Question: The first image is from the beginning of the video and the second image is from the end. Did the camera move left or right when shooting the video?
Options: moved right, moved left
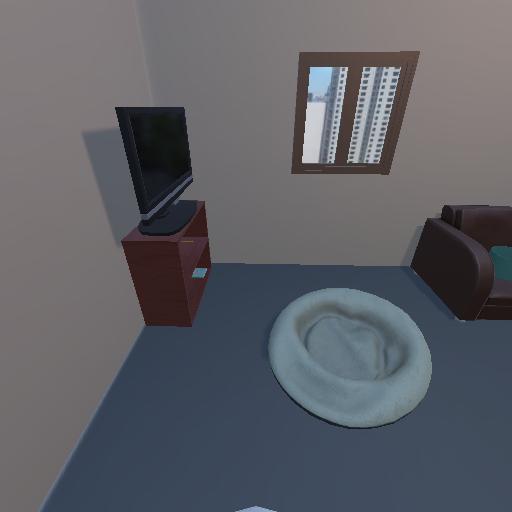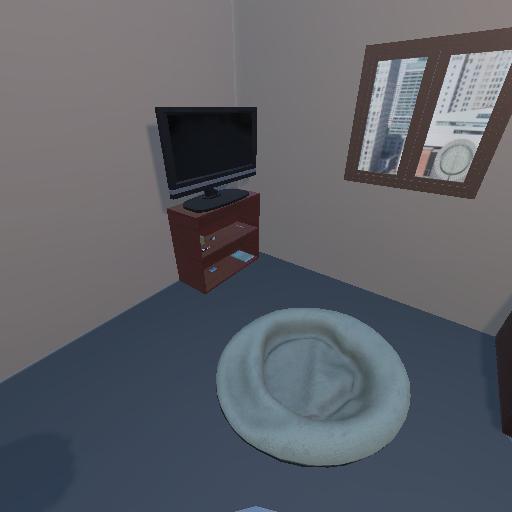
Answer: moved right